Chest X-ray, AP view. Patient: 50 years old, sex M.
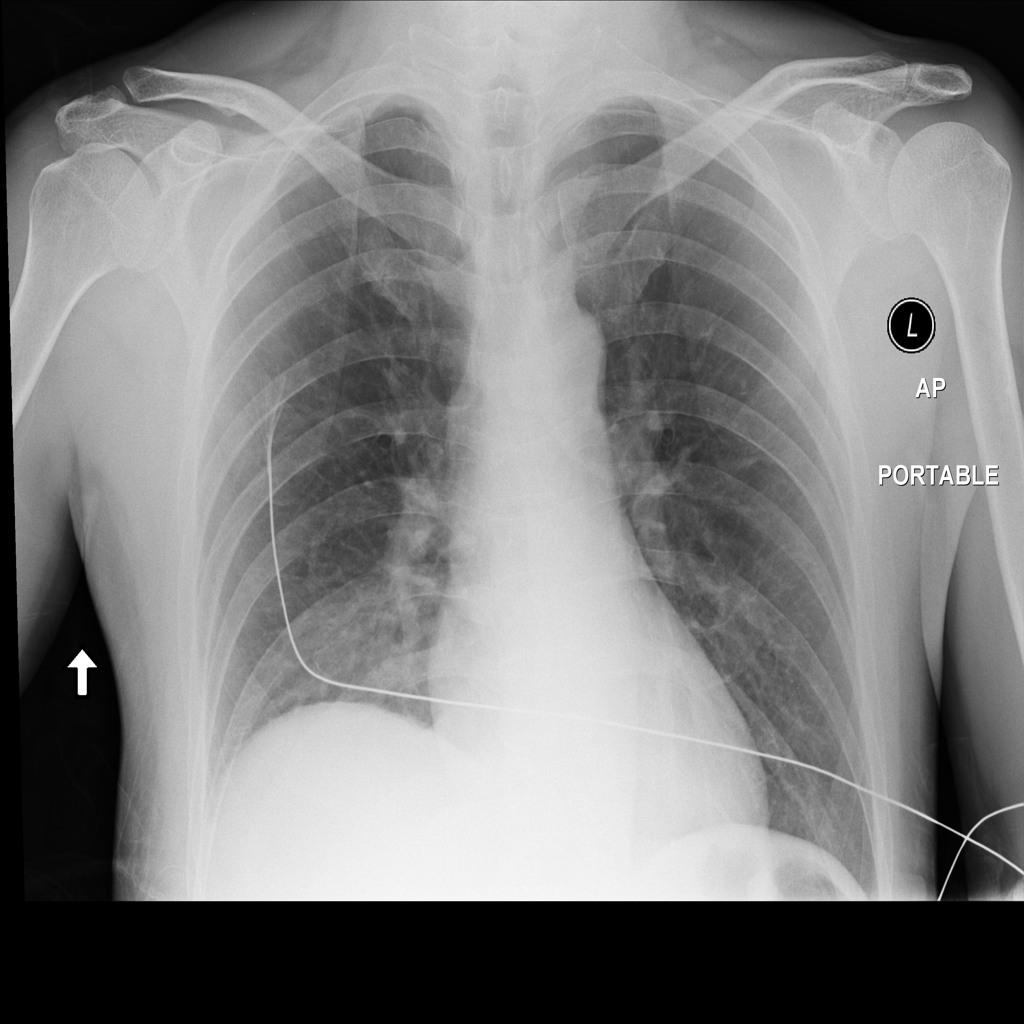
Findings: No Finding